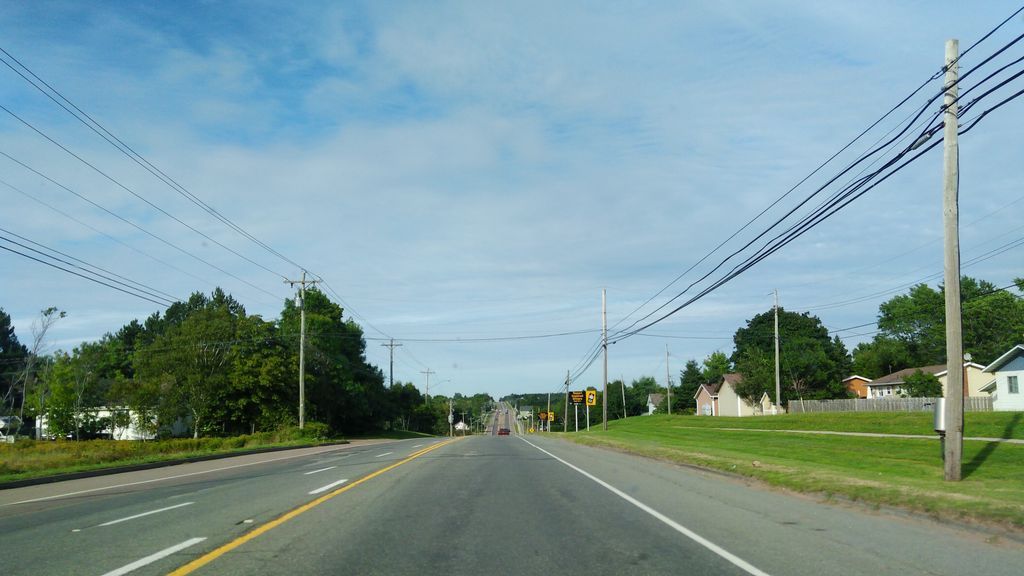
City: charlottetown